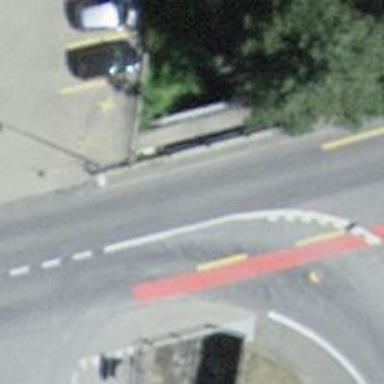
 featuring lanes for cyclists on both sides."